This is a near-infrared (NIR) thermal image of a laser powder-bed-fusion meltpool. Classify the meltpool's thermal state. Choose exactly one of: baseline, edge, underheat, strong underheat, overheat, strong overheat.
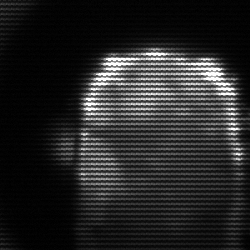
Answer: baseline